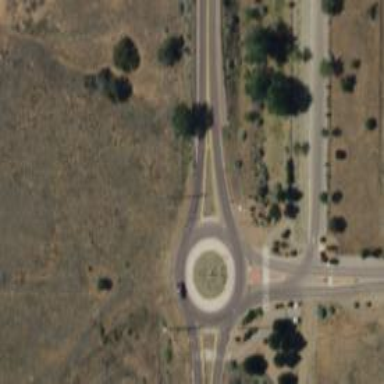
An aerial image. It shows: Dashed road edge marking.